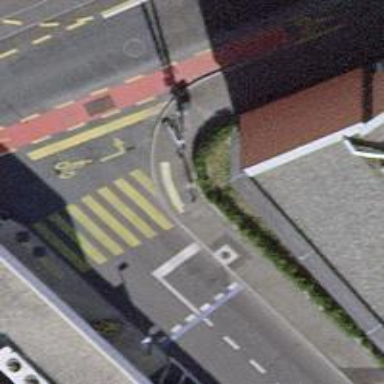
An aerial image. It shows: Kerb barrier.